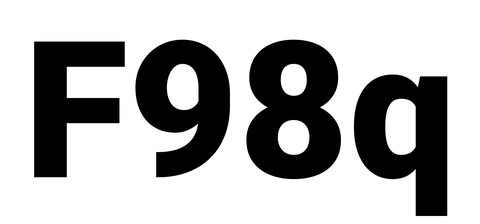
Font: Roboto_Black